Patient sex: F
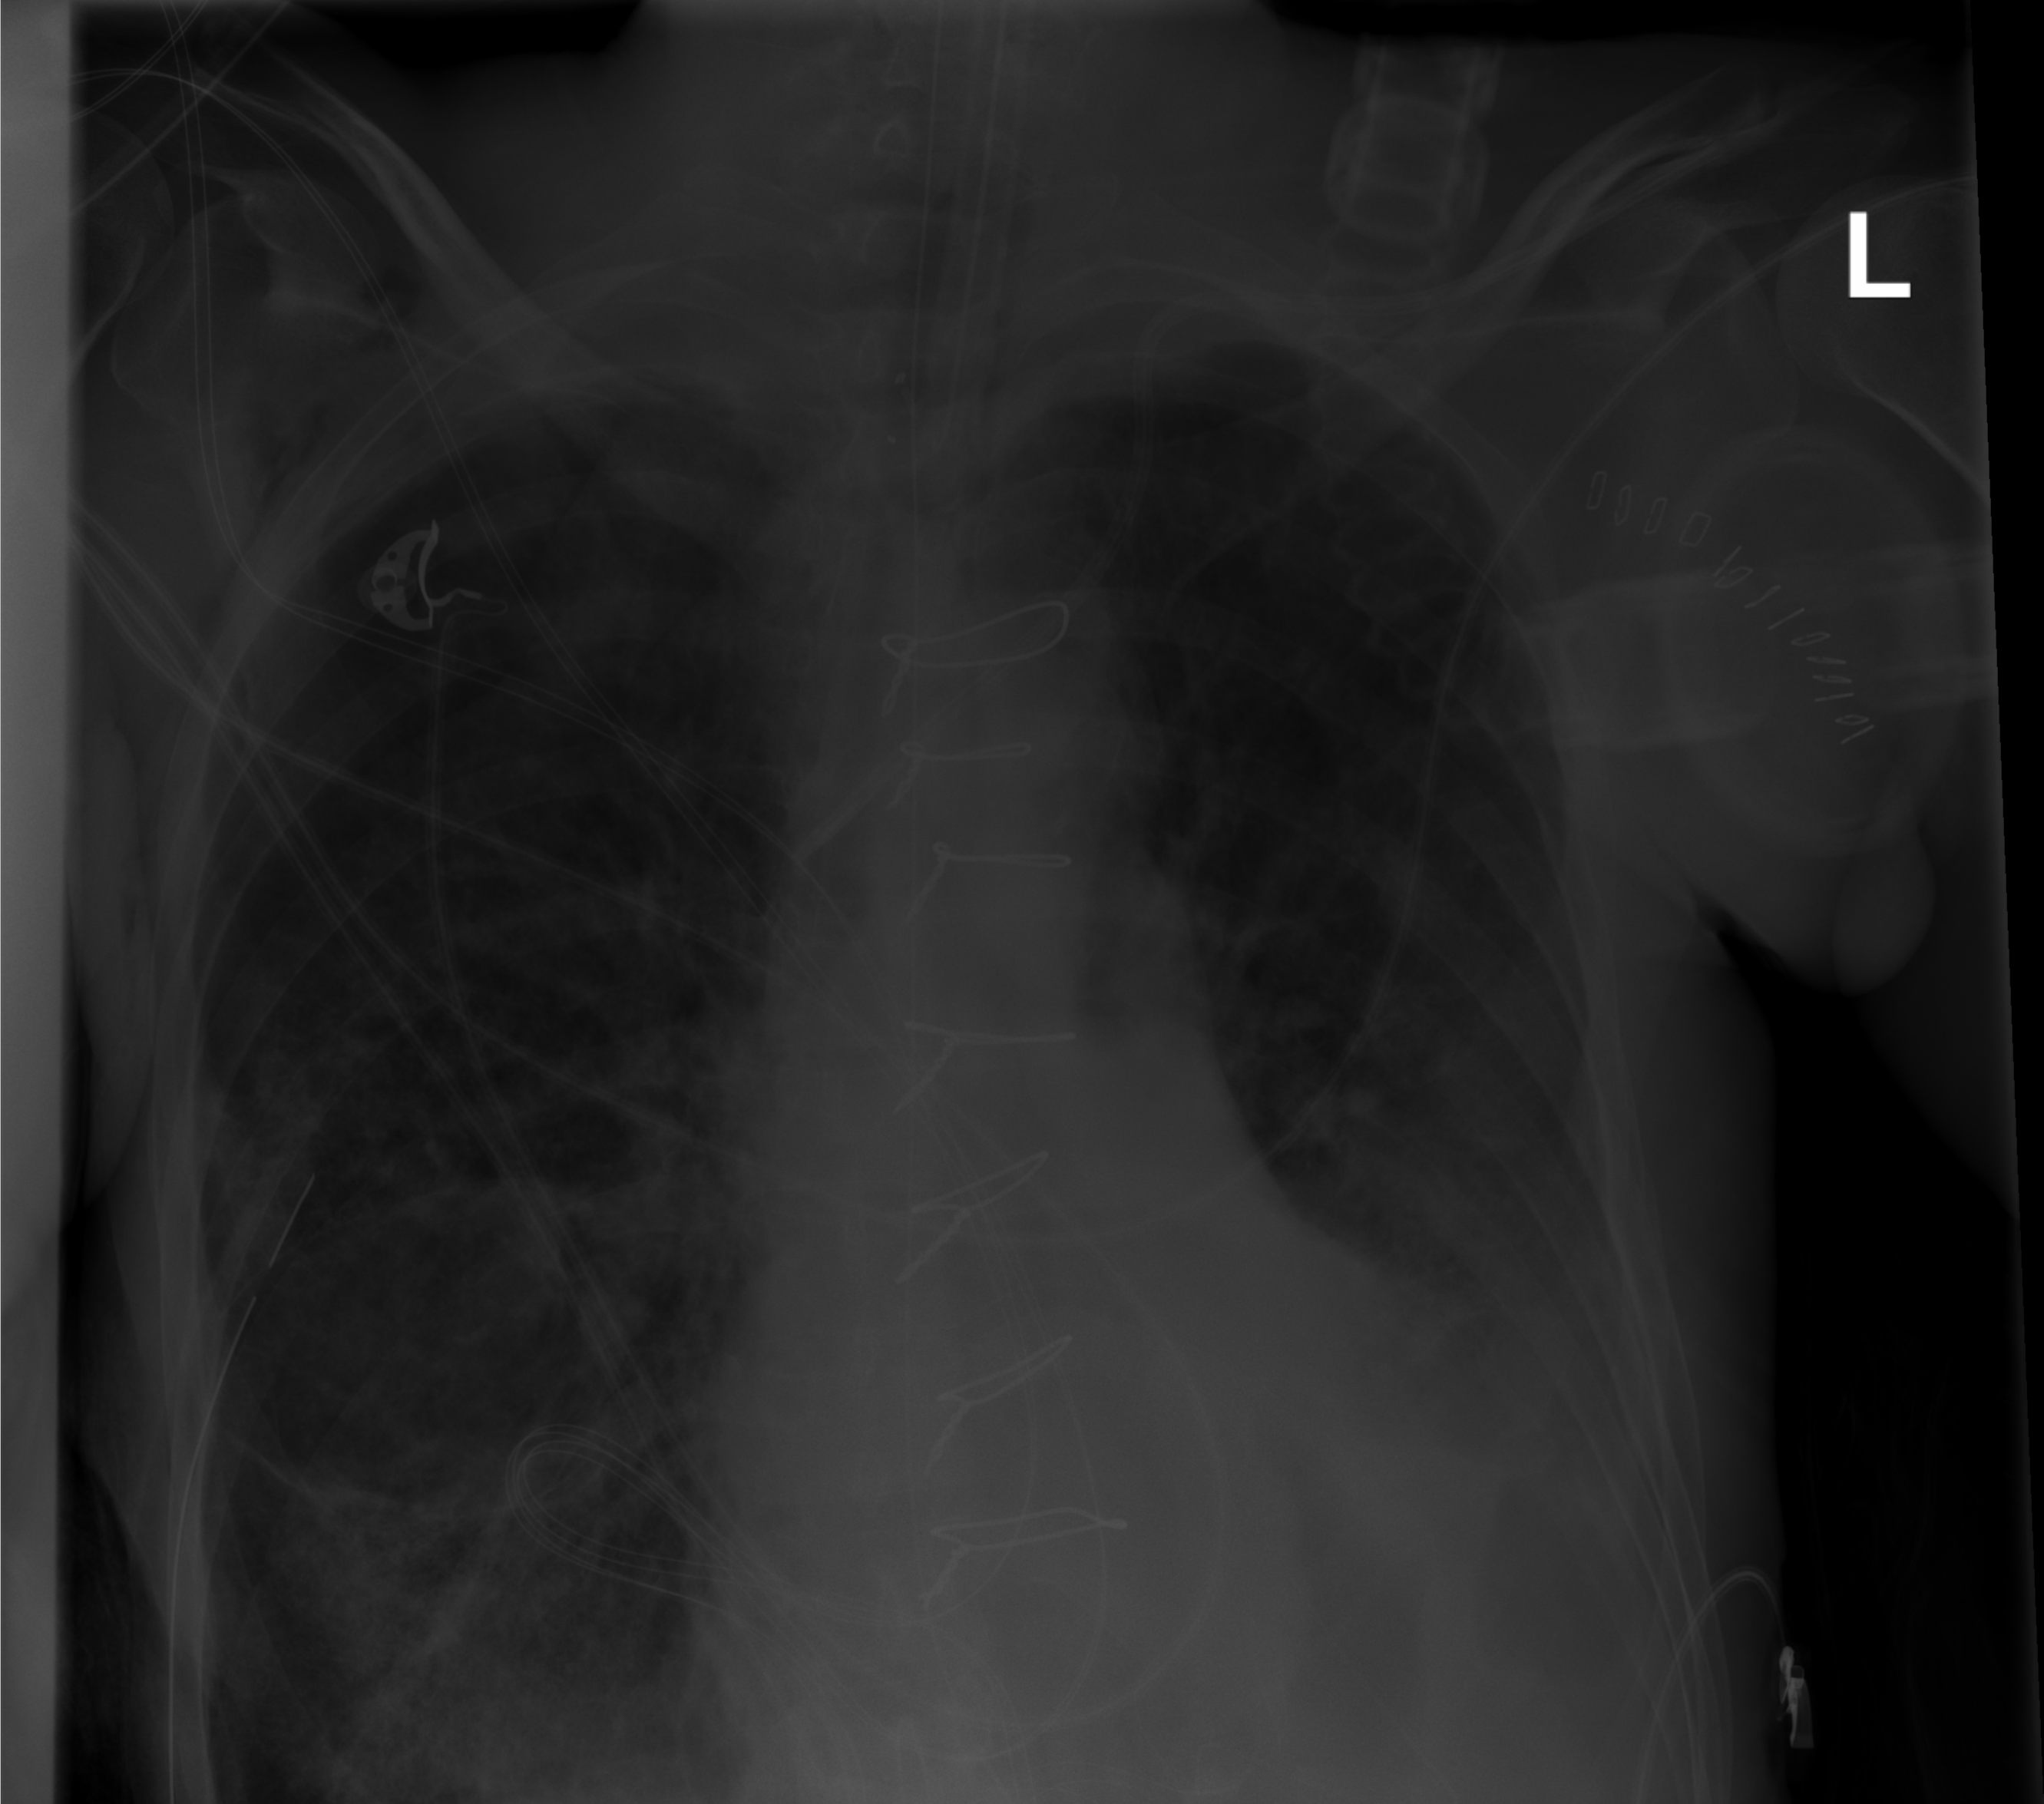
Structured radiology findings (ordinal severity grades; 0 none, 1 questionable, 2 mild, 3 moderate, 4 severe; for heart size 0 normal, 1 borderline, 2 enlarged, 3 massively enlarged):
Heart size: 2
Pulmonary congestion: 0
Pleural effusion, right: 0
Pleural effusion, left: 2
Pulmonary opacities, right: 0
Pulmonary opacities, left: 0
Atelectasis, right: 2
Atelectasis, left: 2